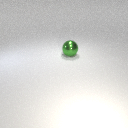
large green metal sphere